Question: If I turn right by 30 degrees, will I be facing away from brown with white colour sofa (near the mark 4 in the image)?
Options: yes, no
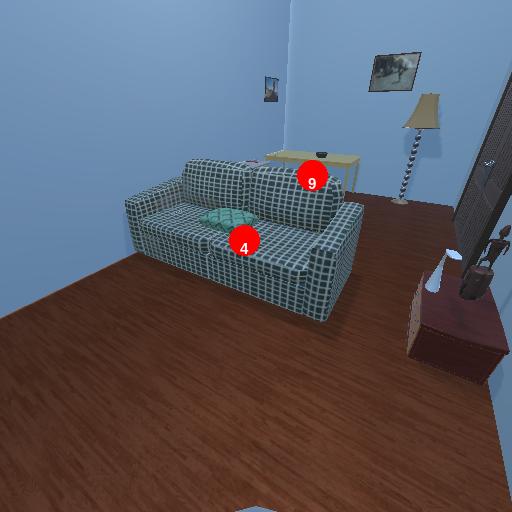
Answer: yes